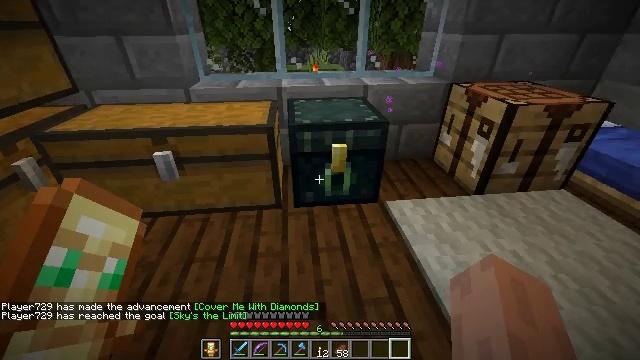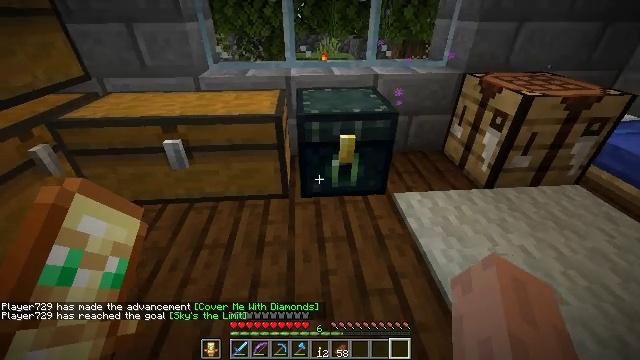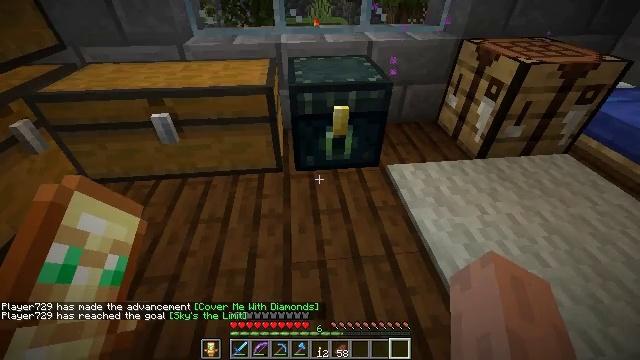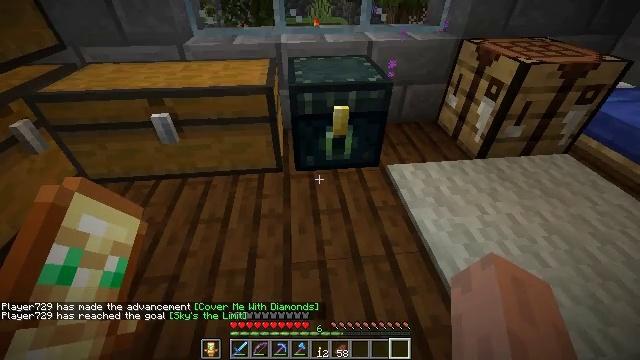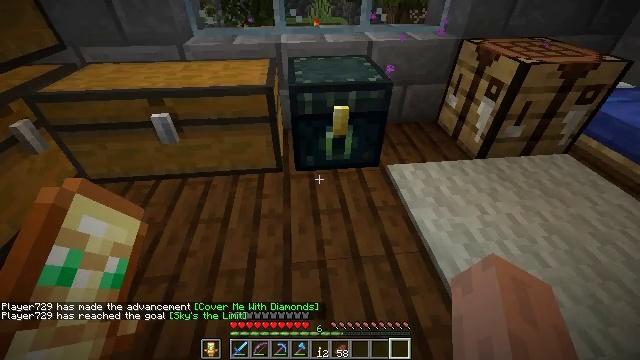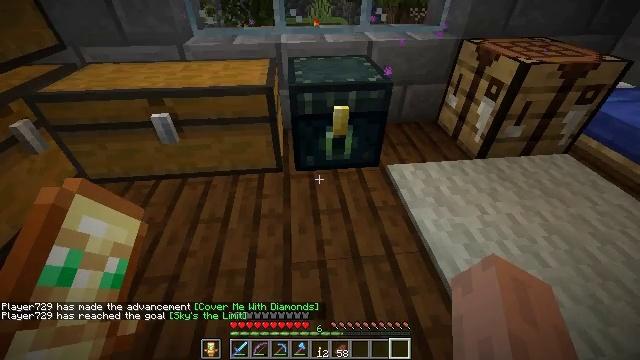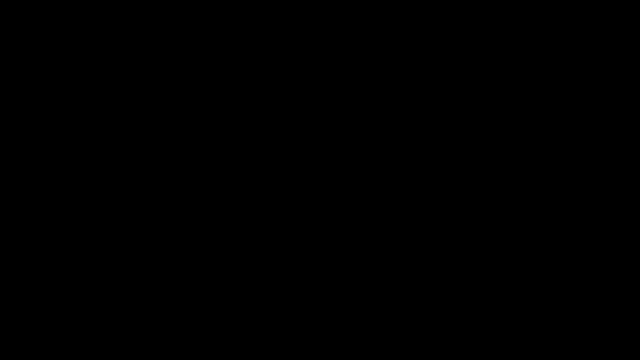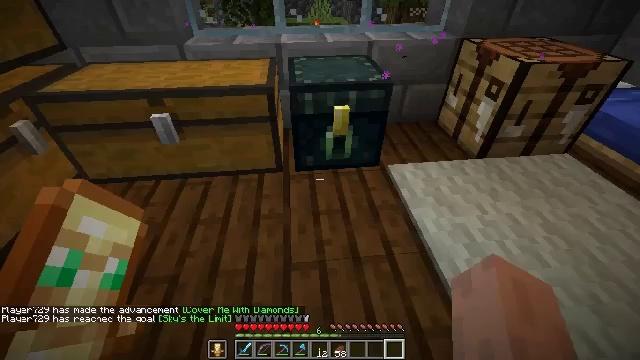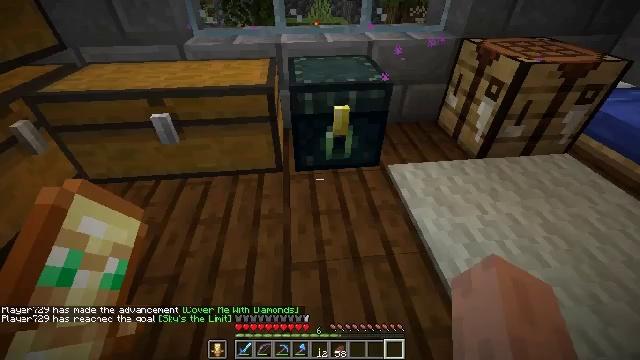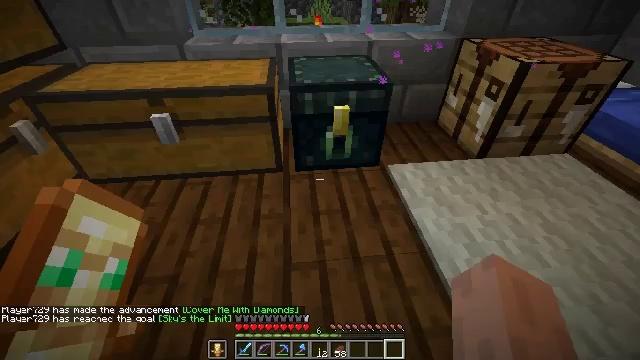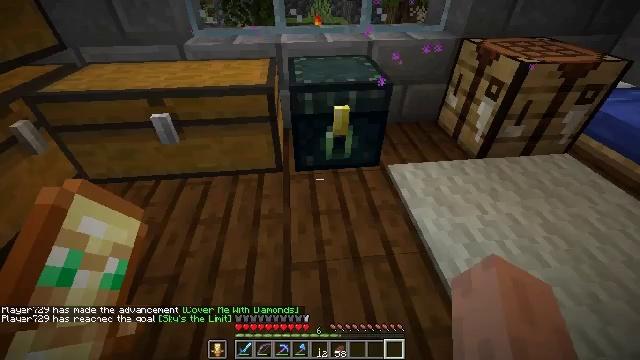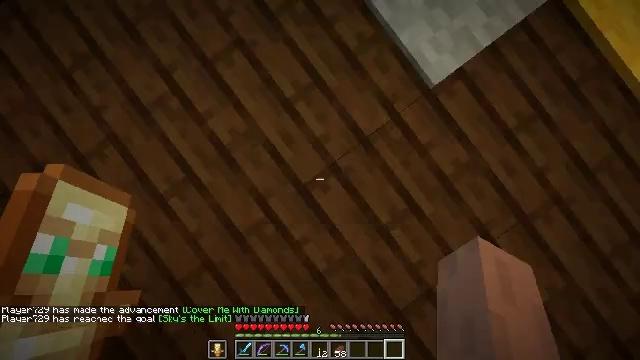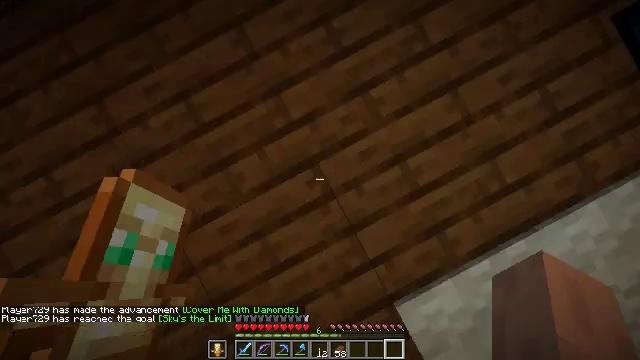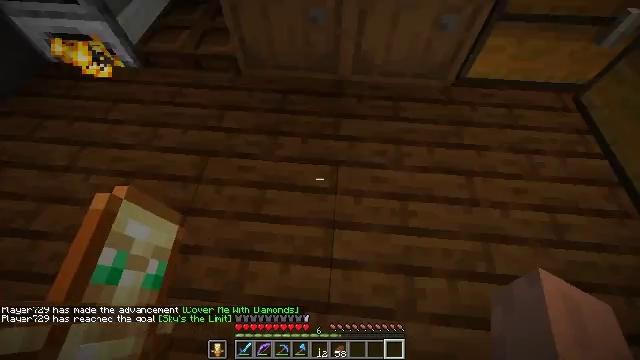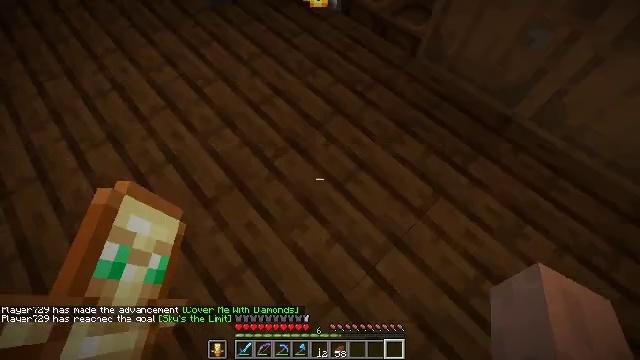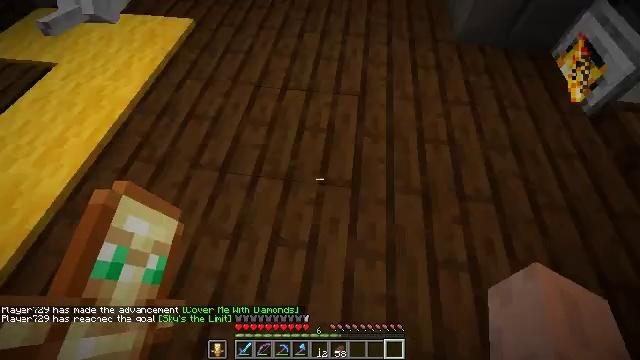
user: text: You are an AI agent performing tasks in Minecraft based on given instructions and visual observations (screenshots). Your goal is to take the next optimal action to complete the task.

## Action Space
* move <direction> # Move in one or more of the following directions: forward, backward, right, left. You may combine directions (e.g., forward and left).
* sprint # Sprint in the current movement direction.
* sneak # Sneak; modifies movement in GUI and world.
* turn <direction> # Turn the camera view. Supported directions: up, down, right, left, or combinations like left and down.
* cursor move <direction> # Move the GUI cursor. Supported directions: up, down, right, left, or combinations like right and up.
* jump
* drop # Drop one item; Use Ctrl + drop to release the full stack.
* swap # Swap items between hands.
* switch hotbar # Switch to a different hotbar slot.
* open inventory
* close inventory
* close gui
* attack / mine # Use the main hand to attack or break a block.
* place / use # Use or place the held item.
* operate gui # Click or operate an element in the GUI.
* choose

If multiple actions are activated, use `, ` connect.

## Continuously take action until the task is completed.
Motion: motion action
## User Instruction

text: craft item air
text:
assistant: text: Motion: turn left and down
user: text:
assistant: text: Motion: turn right and down
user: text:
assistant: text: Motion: no_op
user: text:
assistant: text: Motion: no_op
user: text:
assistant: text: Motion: no_op
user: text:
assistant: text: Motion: no_op
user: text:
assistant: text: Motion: no_op
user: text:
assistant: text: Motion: no_op
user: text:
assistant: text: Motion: no_op
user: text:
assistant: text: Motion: no_op
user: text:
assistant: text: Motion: turn right and down
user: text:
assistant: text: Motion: turn left
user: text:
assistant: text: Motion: turn left and up
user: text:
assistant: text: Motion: turn left and down
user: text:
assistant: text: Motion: turn left and up
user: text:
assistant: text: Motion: turn left and up
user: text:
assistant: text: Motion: turn left and up
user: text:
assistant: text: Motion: turn right and up
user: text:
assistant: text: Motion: turn right and down
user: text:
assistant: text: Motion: move forward, turn right and up
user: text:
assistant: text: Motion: move forward, turn right and up
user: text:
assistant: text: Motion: move forward, turn left and up
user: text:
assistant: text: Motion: move forward, turn left
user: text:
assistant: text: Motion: move forward
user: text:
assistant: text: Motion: move forward, turn right and down
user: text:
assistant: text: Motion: move forward, turn right and down
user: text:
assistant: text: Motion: move forward
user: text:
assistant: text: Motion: move forward, turn left and down
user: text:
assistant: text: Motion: move forward, turn left
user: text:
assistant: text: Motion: move forward